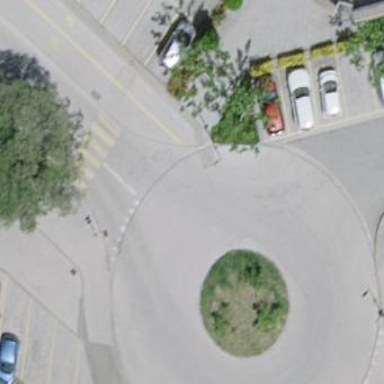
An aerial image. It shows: Residential road with asphalt surface leading up to roundabout.